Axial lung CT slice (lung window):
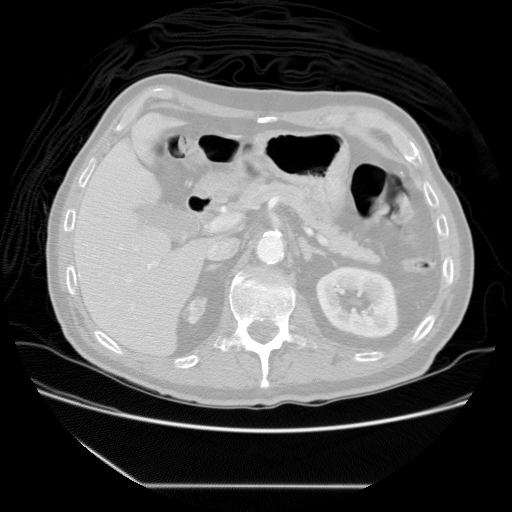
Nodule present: no